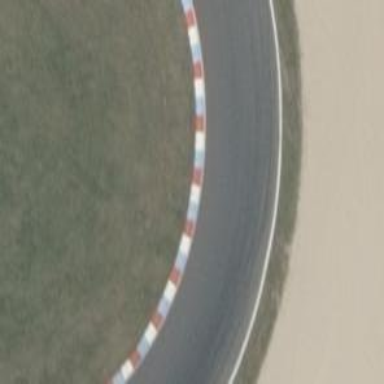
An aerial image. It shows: Raceway with kerb.